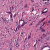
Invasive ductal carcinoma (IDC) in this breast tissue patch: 1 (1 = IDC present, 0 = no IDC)